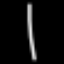
Label: square